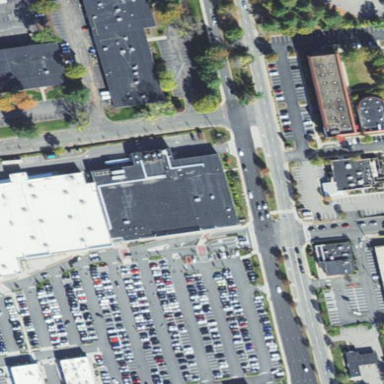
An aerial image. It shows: Retail building housing supermarket.